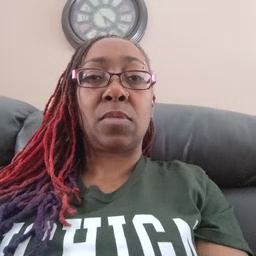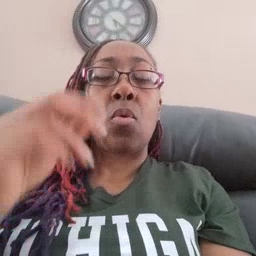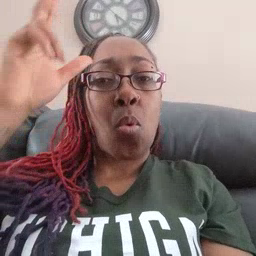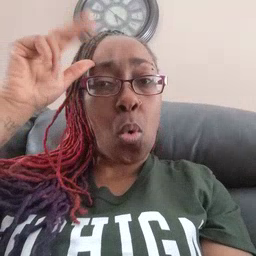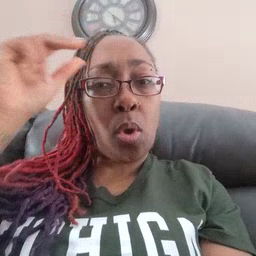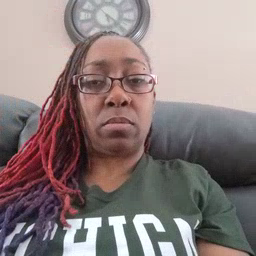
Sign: horse